Field crop: maize
Growth stage: 2
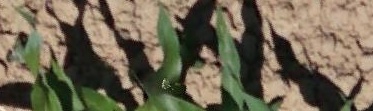
Species: maize